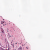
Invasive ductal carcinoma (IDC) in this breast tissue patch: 0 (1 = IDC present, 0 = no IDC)